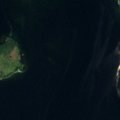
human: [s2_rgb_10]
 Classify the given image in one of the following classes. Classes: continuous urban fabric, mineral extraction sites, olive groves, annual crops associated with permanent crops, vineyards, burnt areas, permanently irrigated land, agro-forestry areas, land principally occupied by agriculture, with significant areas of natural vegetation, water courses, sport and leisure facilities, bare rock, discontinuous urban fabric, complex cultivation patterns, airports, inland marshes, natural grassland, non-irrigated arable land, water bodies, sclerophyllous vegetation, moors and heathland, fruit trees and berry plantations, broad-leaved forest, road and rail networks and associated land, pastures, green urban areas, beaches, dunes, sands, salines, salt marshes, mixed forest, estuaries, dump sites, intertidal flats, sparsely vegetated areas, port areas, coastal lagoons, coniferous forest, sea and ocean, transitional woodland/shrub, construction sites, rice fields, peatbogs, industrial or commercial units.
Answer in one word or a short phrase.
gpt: water bodies